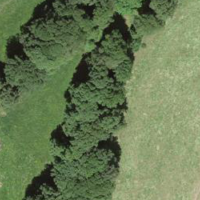
EUNIS habitat code: 44
Species observed at this site:
Clinopodium vulgare